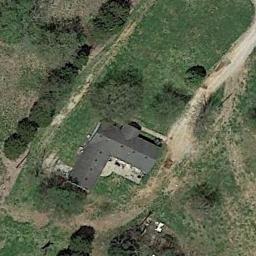
Label: residential